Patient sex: F
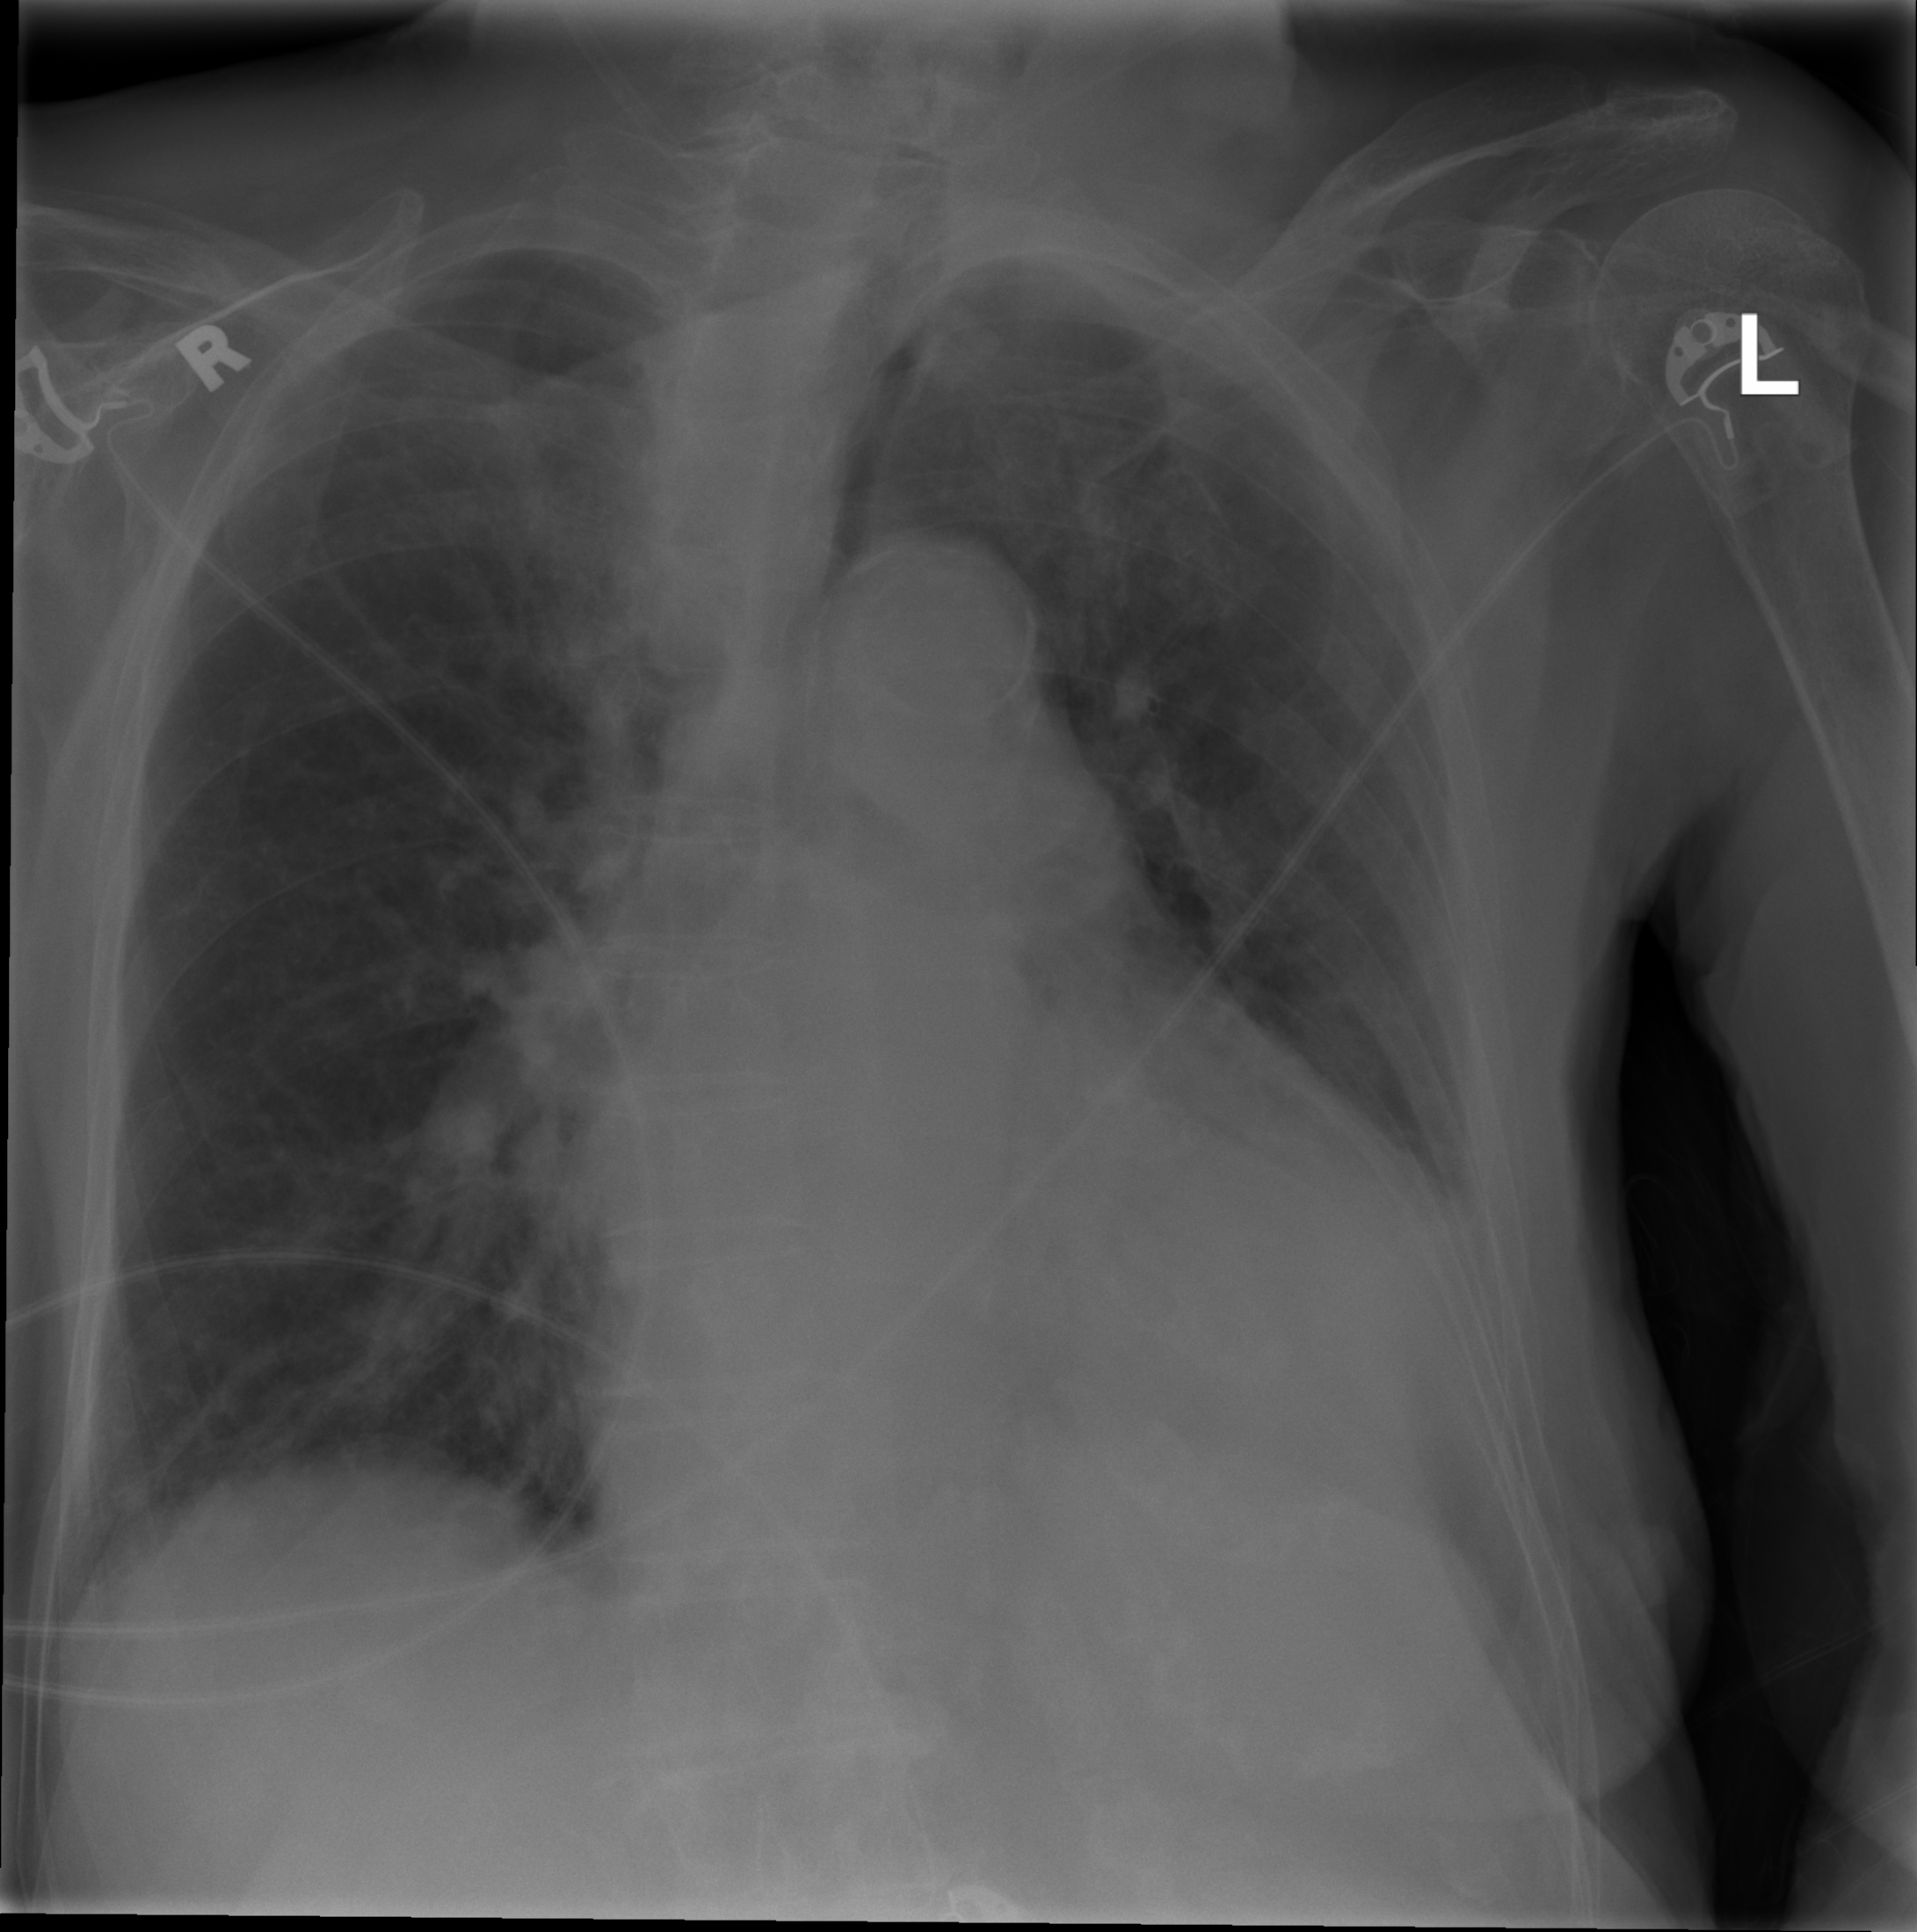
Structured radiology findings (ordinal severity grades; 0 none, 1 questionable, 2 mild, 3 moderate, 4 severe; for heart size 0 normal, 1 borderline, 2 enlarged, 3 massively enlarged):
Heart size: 2
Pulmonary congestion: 0
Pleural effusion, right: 0
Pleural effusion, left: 0
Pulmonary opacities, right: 0
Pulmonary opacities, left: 0
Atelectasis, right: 1
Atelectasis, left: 0